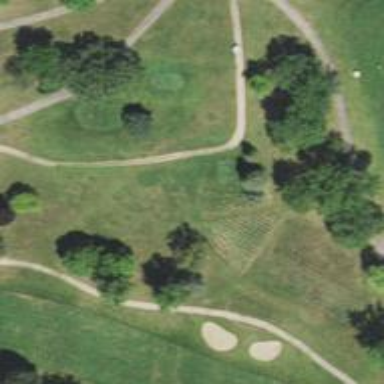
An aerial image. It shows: Path for both roads and golfers.